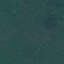
Label: Forest